Aerial crown-view tile of a tropical tree (Barro Colorado Island, Panama), acquired 20241112:
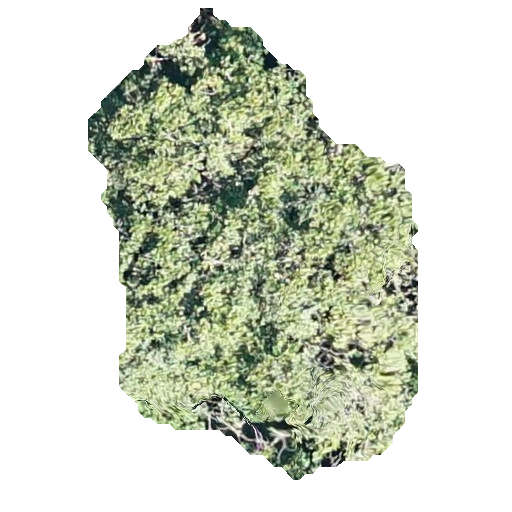
Species: Anacardium excelsum
GBIF accepted scientific name: Anacardium excelsum
Crown area: 167.186 m²